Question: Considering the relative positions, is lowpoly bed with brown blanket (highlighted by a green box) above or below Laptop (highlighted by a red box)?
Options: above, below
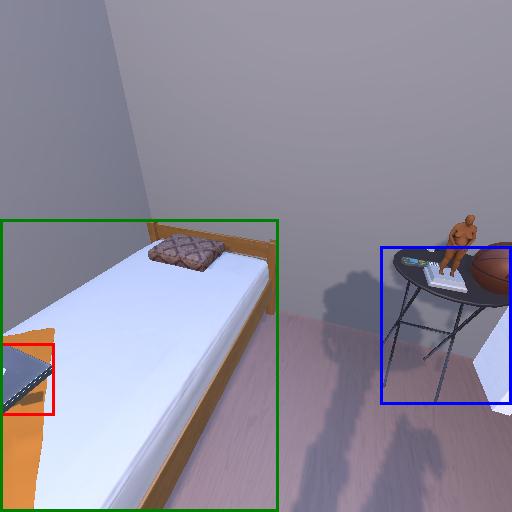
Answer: above